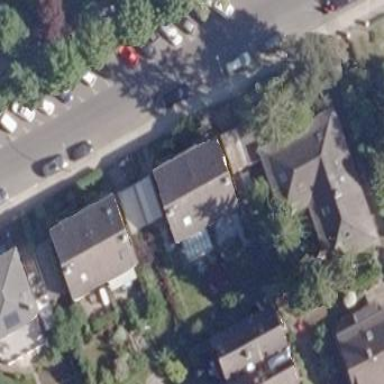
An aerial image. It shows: Semidetached house with gabled roof.